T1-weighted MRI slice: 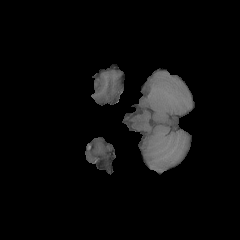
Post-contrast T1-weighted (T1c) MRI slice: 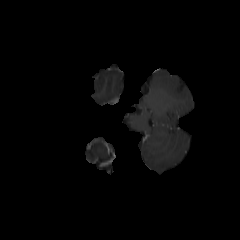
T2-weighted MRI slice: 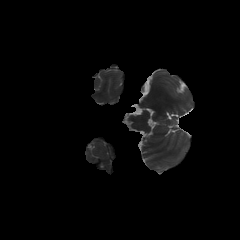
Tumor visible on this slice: no